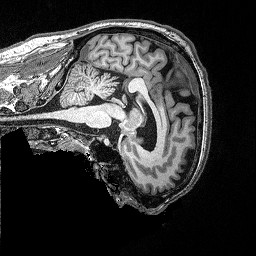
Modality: T1w
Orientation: sagittal
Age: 49
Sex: male
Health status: healthy
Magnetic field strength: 3 T
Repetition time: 2.53 s
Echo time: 0.00331 s